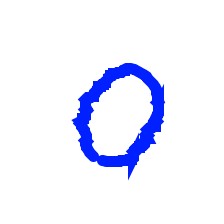
Shape: circle